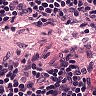
Metastatic tissue present: no